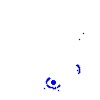
Particle: pion